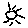
Label: sun